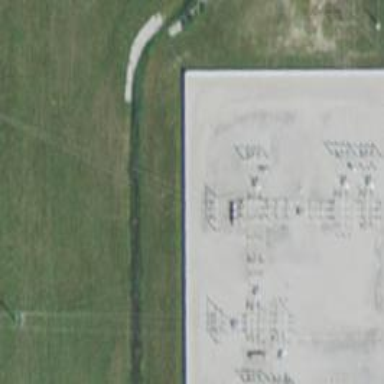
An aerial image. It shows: Switch for power supply.